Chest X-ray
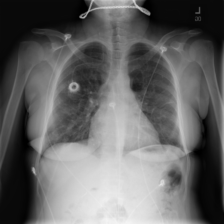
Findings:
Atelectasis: negative
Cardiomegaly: negative
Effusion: negative
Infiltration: negative
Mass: negative
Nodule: negative
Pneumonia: negative
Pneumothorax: negative
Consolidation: negative
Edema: negative
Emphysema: negative
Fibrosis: negative
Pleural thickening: negative
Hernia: negative